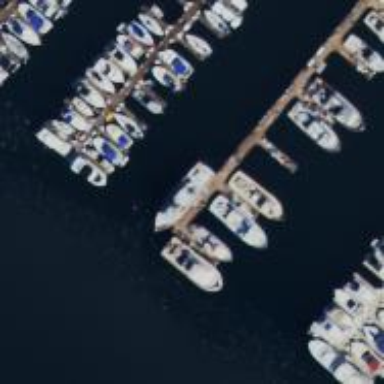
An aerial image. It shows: Pier with mooring facilities.